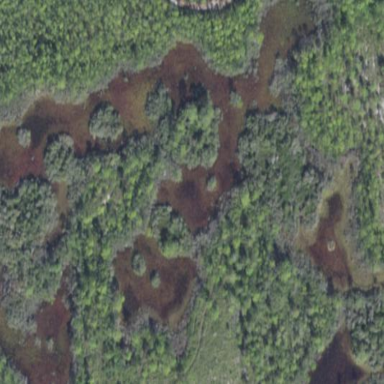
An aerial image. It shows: Marsh wetland.